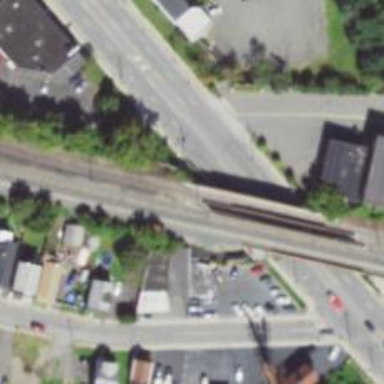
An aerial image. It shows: Railway bridge over spur service line.